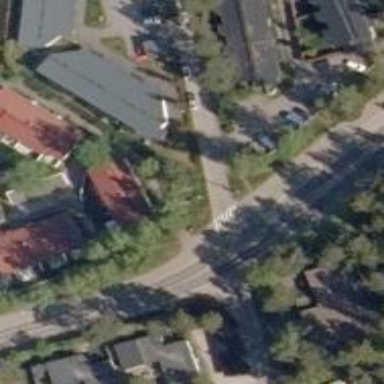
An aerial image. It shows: Marked road crossing.